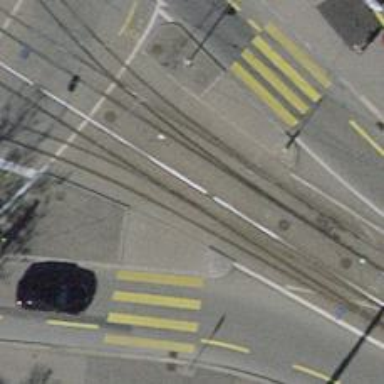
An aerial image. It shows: Tram crossing on the railway.